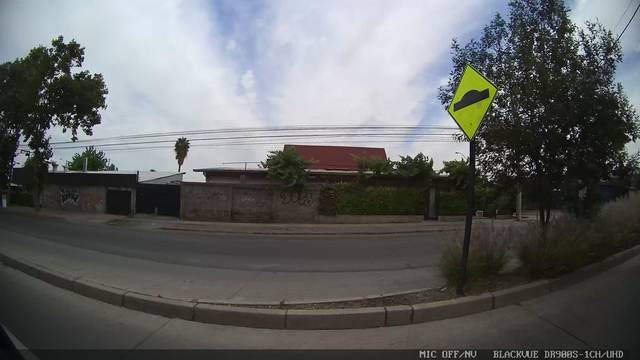
Region: Chile
Coordinates: -33.448, -70.539